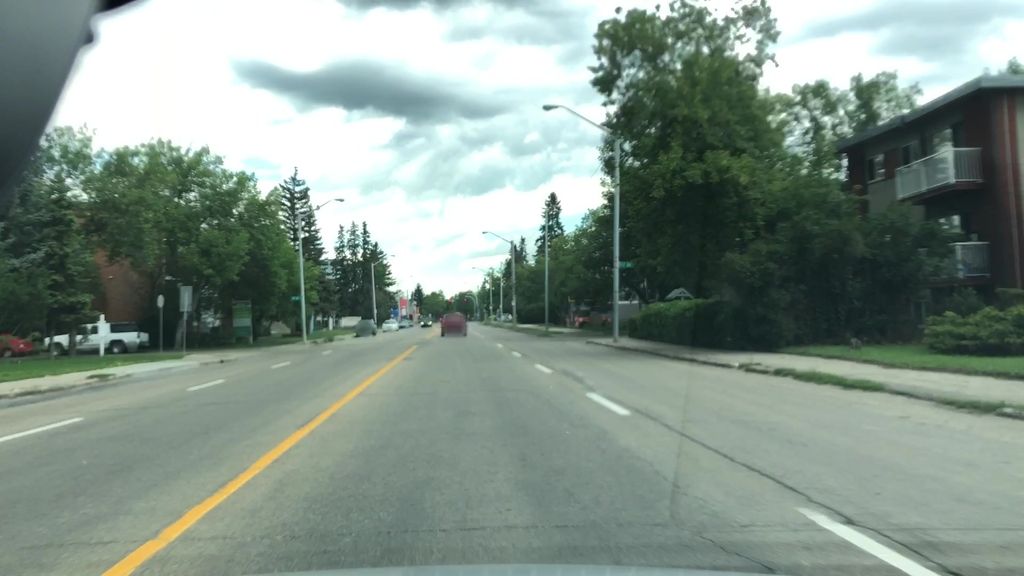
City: edmonton